Question: From a custom TFS XAML file, how do I retrieve the Projects setting? I don't see it in the list of WellKnownEnvironmentVariables.

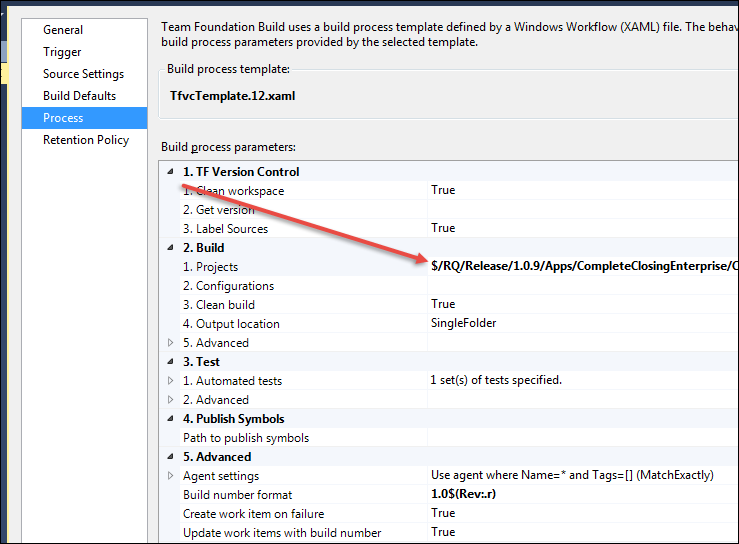
Answer: It's the ProjectsToBuild argument (type of String[]).